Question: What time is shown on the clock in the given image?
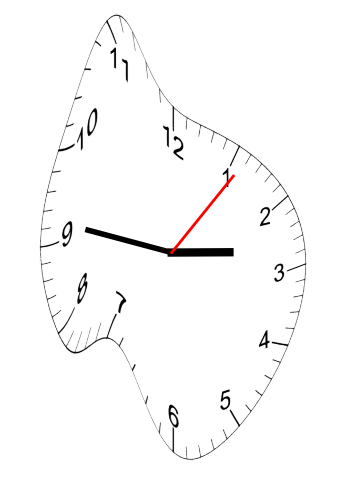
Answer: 02:46:06